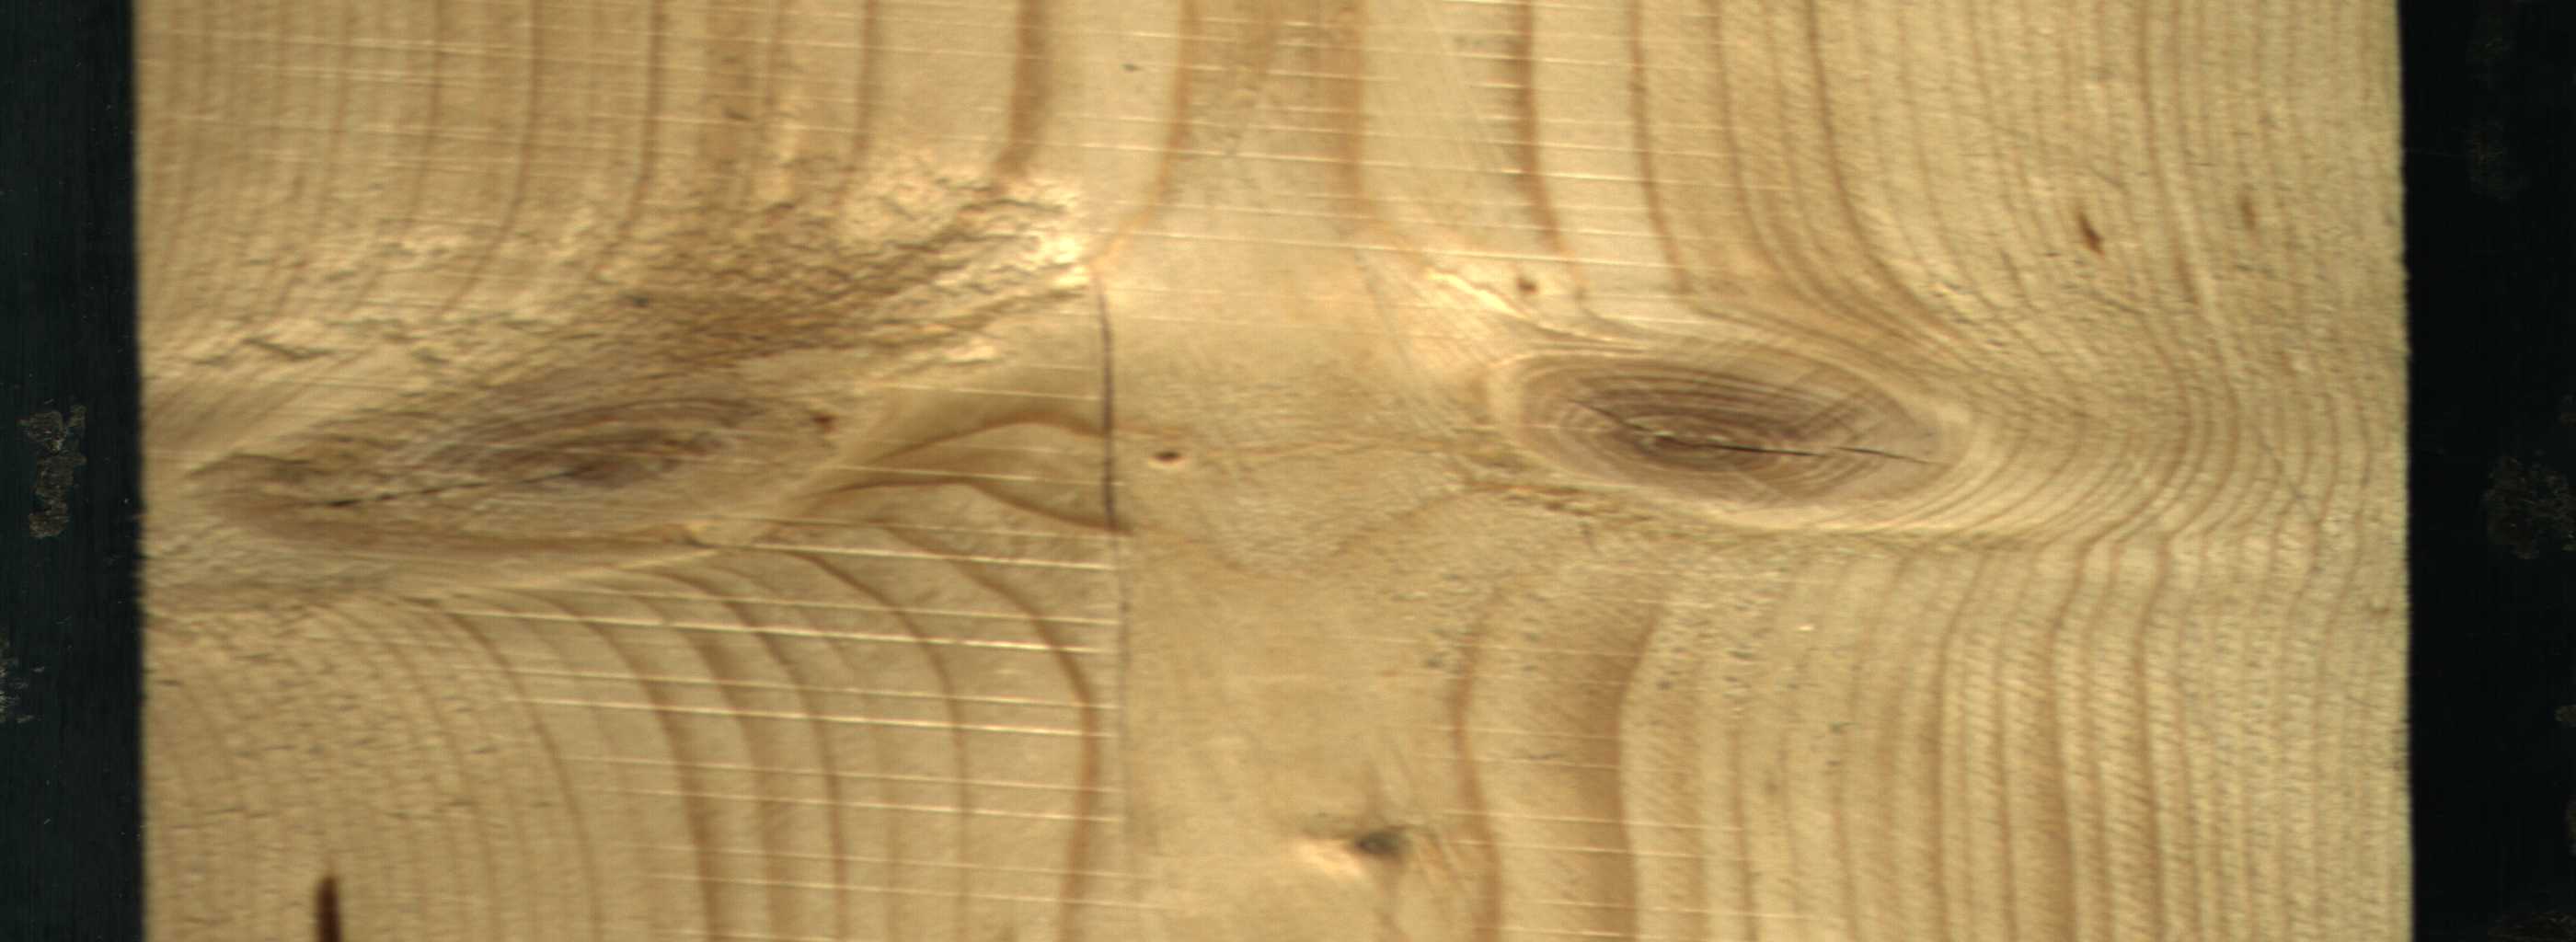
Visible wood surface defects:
resin
Crack
knot_with_crack
Live_Knot
Live_Knot
Live_Knot